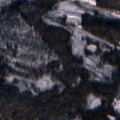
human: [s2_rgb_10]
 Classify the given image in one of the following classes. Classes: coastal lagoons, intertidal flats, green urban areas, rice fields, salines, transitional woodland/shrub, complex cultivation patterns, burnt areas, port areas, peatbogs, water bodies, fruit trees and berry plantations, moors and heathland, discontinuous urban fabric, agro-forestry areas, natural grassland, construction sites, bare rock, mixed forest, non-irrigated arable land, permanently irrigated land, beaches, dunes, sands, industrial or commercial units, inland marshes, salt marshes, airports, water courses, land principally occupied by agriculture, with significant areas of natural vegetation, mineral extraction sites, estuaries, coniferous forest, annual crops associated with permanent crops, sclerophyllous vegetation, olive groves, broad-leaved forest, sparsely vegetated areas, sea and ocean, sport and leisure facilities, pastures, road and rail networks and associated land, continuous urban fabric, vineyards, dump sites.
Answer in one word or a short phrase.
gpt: complex cultivation patterns, coniferous forest, transitional woodland/shrub